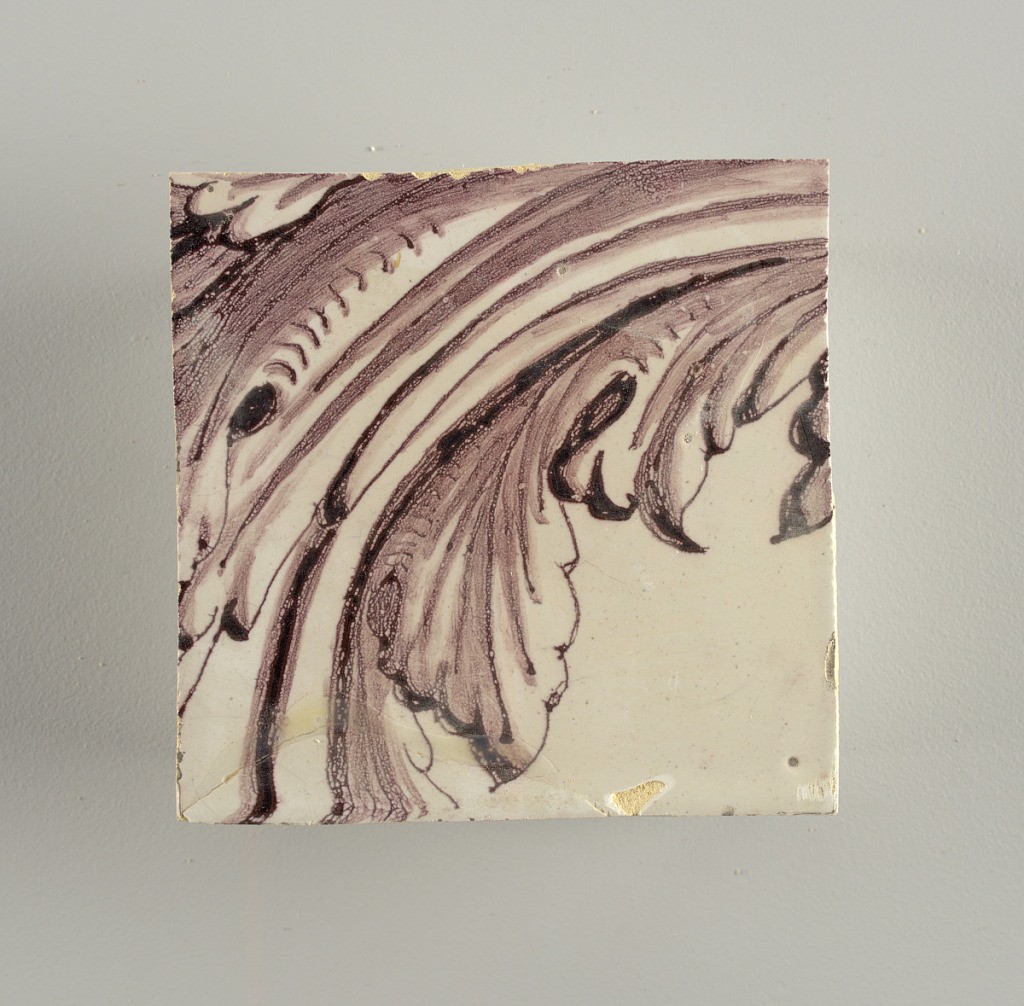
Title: Wall facing
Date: ca. 1725
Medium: Tin-glazed earthenware, underglaze
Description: Horizontal rectangle.  Thirty-seven tiles wide and twenty-one high with opening for door or window nineteen and one-half tiles high and twelve wide.  To left and right of opening, centered canopy above. Left, woman representing Hope, right, a sculputure urn.  Centered above opening, a mascaron.  Arabesque design of foliage.